Question: I want to draw a section graph for XYZ CIE color model, like this one:

Do you have any idea how to do it?
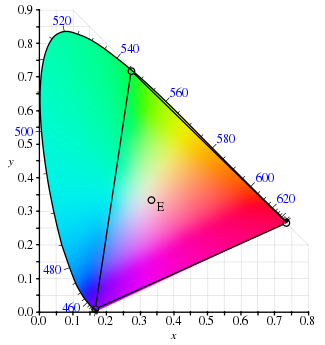
Answer: Very briefly...
You can plot the spectral line (the horseshoe) by plotting the xy (I have XY not xy) data for the standard observer. Then you can find the polygon you need to fill by applying a convex hull algorithm to the points. Make a list of xy values you want to paint within the polygon. Find the z value for a fixed luminance by 'z = 1 - x - y'. Convert to RGB - you will need a function called something like XYZtoRGB (there is a python module, or use the transform on wikipedia). You may want to increase the luminance by multiplying all the numbers by a constant or something first. Set the pixels at the xy locations to the RGB values. Plot along with the convex hull and/or the spectral line you calculated.
I have the data for the standard 2deg (I think) observer (I can't find a link) - you will need to divide by X+Y+Z to convert from XYZ to xyz. Send me a message if you want me to send them to you, there is too much data to post here.